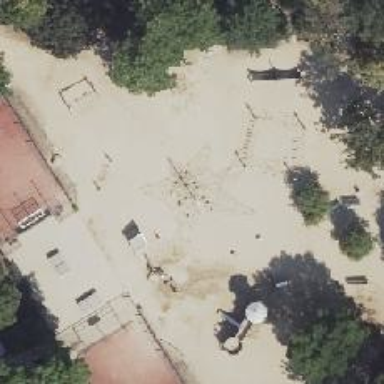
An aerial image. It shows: Playground featuring climbing frame.